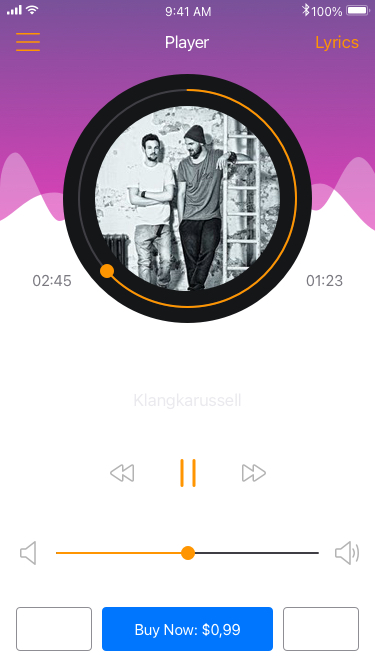
Text in this UI design:
Klangkarussell
We Want Your Soul
02:45
01:23